Question: Recently I am reading a book named . Following its example I found a very confusing problem that my code have "lighting misplace"( or maybe it have a formal name) with "klein bottle".

Left is correct lighting(from the book's source code).
Right is my version.
Here is difference between the example and mine.
'''
diff --git a/Classes/ApplicationEngine.cpp b/Classes/ApplicationEngine.cpp
index c3ddd05..68f8b36 100644
--- a/Classes/ApplicationEngine.cpp
+++ b/Classes/ApplicationEngine.cpp
@@ -11,8 +11,6 @@
#include <algorithm>
using namespace std;
-namespace ParametricViewer {
-
static const int Surface_Count = 6;
static const int Button_Count = Surface_Count - 1;
@@ -54,7 +52,7 @@ private:
Animation _animation;
};
-IApplicationEngine* CreateApplicationEngine(IRenderingEngine* renderingEngine) {
+IApplicationEngine* createApplicationEngine(IRenderingEngine* renderingEngine) {
return new ApplicationEngine(renderingEngine);
}
@@ -211,4 +209,3 @@ int ApplicationEngine::mapToButton(ivec2 touchpint) const {
return buttonIndex;
}
-}
\ No newline at end of file
diff --git a/Classes/GLView.mm b/Classes/GLView.mm
index 0eeedf6..966041b 100644
--- a/Classes/GLView.mm
+++ b/Classes/GLView.mm
@@ -35,10 +35,10 @@ const BOOL ForceES1 = YES;
m_renderingEngine = SolidES1::createRenderingEngine();
} else {
NSLog(@"Using OpenGL ES 2.0");
- m_renderingEngine = SolidES2::createRenderingEngine();
+ m_renderingEngine = ES2::createRenderingEngine();
}
- m_applicationEngine = ParametricViewer::CreateApplicationEngine(m_renderingEngine);
+ m_applicationEngine = createApplicationEngine(m_renderingEngine);
[m_context
renderbufferStorage:GL_RENDERBUFFER
diff --git a/Classes/Interfaces.hpp b/Classes/Interfaces.hpp
index 1f9b129..6bbf0d0 100644
--- a/Classes/Interfaces.hpp
+++ b/Classes/Interfaces.hpp
@@ -58,9 +58,7 @@ namespace SolidES1 {
IRenderingEngine* createRenderingEngine();
}
-namespace SolidES2 {
+namespace ES2 {
IRenderingEngine* createRenderingEngine();
}
-
-namespace ParametricViewer { IApplicationEngine* CreateApplicationEngine(IRenderingEngine*); }
#endif
diff --git a/Classes/ParametricEquations.hpp b/Classes/ParametricEquations.hpp
index f06a0a3..ec2942a 100644
--- a/Classes/ParametricEquations.hpp
+++ b/Classes/ParametricEquations.hpp
@@ -4,7 +4,7 @@ class Cone : public ParametricSurface {
public:
Cone(float height, float radius) : _height(height), _radius(radius)
{
- ParametricInterval interval = { ivec2(20, 20), vec2(TwoPi, 1), vec2(30, 20) };
+ ParametricInterval interval = { ivec2(20, 20), vec2(TWO_PI, 1), vec2(30, 20) };
setInterval(interval);
}
vec3 evaluate(const vec2& domain) const
@@ -24,7 +24,7 @@ class Sphere : public ParametricSurface {
public:
Sphere(float radius) : _radius(radius)
{
- ParametricInterval interval = { ivec2(20, 20), vec2(Pi, TwoPi), vec2(20, 35) };
+ ParametricInterval interval = { ivec2(20, 20), vec2(PI, TWO_PI), vec2(20, 35) };
setInterval(interval);
}
vec3 evaluate(const vec2& domain) const
@@ -45,7 +45,7 @@ public:
_majorRadius(majorRadius),
_minorRadius(minorRadius)
{
- ParametricInterval interval = { ivec2(20, 20), vec2(TwoPi, TwoPi), vec2(40, 10) };
+ ParametricInterval interval = { ivec2(20, 20), vec2(TWO_PI, TWO_PI), vec2(40, 10) };
setInterval(interval);
}
vec3 evaluate(const vec2& domain) const
@@ -67,7 +67,7 @@ class TrefoilKnot : public ParametricSurface {
public:
TrefoilKnot(float scale) : _scale(scale)
{
- ParametricInterval interval = { ivec2(60, 15), vec2(TwoPi, TwoPi), vec2(100, 8) };
+ ParametricInterval interval = { ivec2(60, 15), vec2(TWO_PI, TWO_PI), vec2(100, 8) };
setInterval(interval);
}
vec3 evaluate(const vec2& domain) const
@@ -76,7 +76,7 @@ public:
const float b = 0.3f;
const float c = 0.5f;
const float d = 0.1f;
- float u = (TwoPi - domain.x) * 2;
+ float u = (TWO_PI - domain.x) * 2;
float v = domain.y;
float r = a + b * cos(1.5f * u);
@@ -109,7 +109,7 @@ class MobiusStrip : public ParametricSurface {
public:
MobiusStrip(float scale) : _scale(scale)
{
- ParametricInterval interval = { ivec2(40, 20), vec2(TwoPi, TwoPi), vec2(40, 15) };
+ ParametricInterval interval = { ivec2(40, 20), vec2(TWO_PI, TWO_PI), vec2(40, 15) };
setInterval(interval);
}
vec3 evaluate(const vec2& domain) const
@@ -141,7 +141,7 @@ class KleinBottle : public ParametricSurface {
public:
KleinBottle(float scale) : _scale(scale)
{
- ParametricInterval interval = { ivec2(20, 20), vec2(TwoPi, TwoPi), vec2(15, 50) };
+ ParametricInterval interval = { ivec2(20, 20), vec2(TWO_PI, TWO_PI), vec2(15, 50) };
setInterval(interval);
}
vec3 evaluate(const vec2& domain) const
@@ -155,19 +155,19 @@ public:
float y0 = 8 * sin(u) + (2 * (1 - cos(u) / 2)) * sin(u) * cos(v);
float x1 = 3 * cos(u) * (1 + sin(u)) +
- (2 * (1 - cos(u) / 2)) * cos(v + Pi);
+ (2 * (1 - cos(u) / 2)) * cos(v + PI);
float y1 = 8 * sin(u);
vec3 range;
- range.x = u < Pi ? x0 : x1;
- range.y = u < Pi ? -y0 : -y1;
+ range.x = u < PI ? x0 : x1;
+ range.y = u < PI ? -y0 : -y1;
range.z = (-2 * (1 - cos(u) / 2)) * sin(v);
return range * _scale;
}
- bool invertNormal(const vec2& domain) const
+ bool InvertNormal(const vec2& domain) const
{
- return domain.y > 3 * Pi / 2;
+ return domain.y > 3 * PI / 2;
}
private:
float _scale;
diff --git a/mathLib/Matrix.hpp b/mathLib/Matrix.hpp
index 7b73954..fbbb2d4 100644
--- a/mathLib/Matrix.hpp
+++ b/mathLib/Matrix.hpp
@@ -150,7 +150,7 @@ struct Matrix4 {
}
static Matrix4<T> rotate(T degrees) {
- T radians = degrees * Pi / 180.0f;
+ T radians = degrees * PI / 180.0f;
T s = std::sin(radians);
T c = std::cos(radians);
@@ -161,7 +161,7 @@ struct Matrix4 {
}
static Matrix4<T> rotate(T degrees, const vec3& axis) {
- T radians = degrees * Pi / 180.0f;
+ T radians = degrees * PI / 180.0f;
T s = std::sin(radians);
T c = std::cos(radians);
diff --git a/mathLib/Quaternion.hpp b/mathLib/Quaternion.hpp
index d1a2a0b..e0<PHONE>
--- a/mathLib/Quaternion.hpp
+++ b/mathLib/Quaternion.hpp
@@ -53,21 +53,21 @@ inline QuaternionT<T>::QuaternionT(T x, T y, T z, T w) : x(x), y(y), z(z), w(w)
template <typename T>
inline QuaternionT<T> QuaternionT<T>:: slerp(T t, const QuaternionT<T>& v1) const {
const T epsilon = 0.0005f;
- T DotT = dot(v1);
+ T dotT = dot(v1);
- if (DotT > 1 - epsilon) {
+ if (dotT > 1 - epsilon) {
QuaternionT<T> result = v1 + (*this - v1).scaled(t);
result.normalize();
return result;
}
- if (DotT < 0) DotT = 0;
- if (DotT > 1) DotT = 1;
+ if (dotT < 0) dotT = 0;
+ if (dotT > 1) dotT = 1;
- T theta0 = std::acos(DotT);
+ T theta0 = std::acos(dotT);
T theta = theta0 * t;
- QuaternionT<T> v2 = (v1 - scaled(DotT));
+ QuaternionT<T> v2 = (v1 - scaled(dotT));
v2.normalize();
QuaternionT<T> q = scaled(std::cos(theta)) + v2.scaled(std::sin(theta));
@@ -139,12 +139,12 @@ bool QuaternionT<T>::operator != (const QuaternionT<T>& q) const {
return !(*this == q);
}
-// Compute the quaternion that Rotates from a to b, avoiding numerical instability.
+// Compute the quaternion that rotates from a to b, avoiding numerical instability.
// Taken from "The Shortest Arc Quaternion" by Stan Melax in "Game Programming Gems".
template <typename T>
inline QuaternionT<T> QuaternionT<T>::createFromVectors(const Vector3<T>& v0, const Vector3<T>& v1) {
if (v0 == -v1)
- return QuaternionT<T>::createFromAxisAngle(vec3(1, 0, 0), Pi);
+ return QuaternionT<T>::createFromAxisAngle(vec3(1, 0, 0), PI);
Vector3<T> c = v0.cross(v1);
T d = v0.dot(v1);
@@ -187,7 +187,7 @@ inline void QuaternionT<T>::rotate(const QuaternionT<T>& q2)
q.y = q1.w * q2.y + q1.y * q2.w + q1.z * q2.x - q1.x * q2.z;
q.z = q1.w * q2.z + q1.z * q2.w + q1.x * q2.y - q1.y * q2.x;
- q.Normalize();
+ q.normalize();
*this = q;
}
diff --git a/mathLib/Vector.hpp b/mathLib/Vector.hpp
index 781fc64..f43051e 100644
--- a/mathLib/Vector.hpp
+++ b/mathLib/Vector.hpp
@@ -11,15 +11,15 @@
#include <cmath>
-const float Pi = 4 * std::atan(1.0f);
-const float TwoPi = 2 * Pi;
+const float PI = 4 * std::atan(1.0f);
+const float TWO_PI = 2 * PI;
template <typename T>
struct Vector2 {
Vector2() {}
Vector2(T x, T y) : x(x), y(y) {}
- T Dot(const Vector2& v) const {
+ T dot(const Vector2& v) const {
return x * v.x + y * v.y;
}
'''
The code almost same except character case. So where am I wrong?
Wrong version using ES1.1
Any suggestion will appreciate.
<URL>
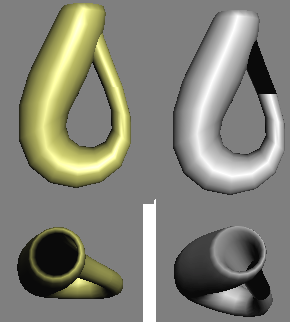
Answer: The problem with a Klein bottle is that it is not <URL>: it is a one-sided manifold, so it is impossible to maintain a consistent normal across the entire surface. No matter how you choose the normals on the mesh, there will always be a line where the normal flips from one side to the other.
It looks like the original (gold) Klein bottle may have been tweaked so the orientation mismatch is just inside the "mouth" of the bottle, hiding the defect rather than fixing it. Note that, in your (gray) version, you can see the surface just inside the mouth correctly; in the gold bottle, it appears black. From your diff, I'd guess they might have tweaked the condition in the 'InvertNormal()' function. (No, the diff doesn't show any tweaking -- but it does sound like the logical place to tweak...)
The simplest way to make your Klein bottle seamless is to do a double cover: each triangle appears twice, facing opposite directions. This will probably be more complex than simply making your triangles double-sided -- the crux is that each must also appear twice, pointing in opposite directions. The most expedient way to do that is to duplicate the vertices, and use a different set of vertices for the opposing (single-sided) triangles.
(I have not looked at your code in detail, but to do the double-cover thing, you'll probably need to extend one of your parametric loops by a factor of 2, and possibly do something like distinguish between positive and negative quaternions. Don't forget to make the resulting triangles single-sided.)